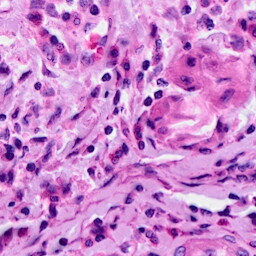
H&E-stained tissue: Cervix